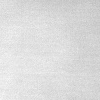
Atmospheric dust classification: dusty